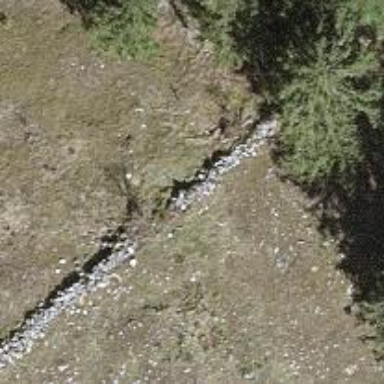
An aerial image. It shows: Wall made of dry stone.